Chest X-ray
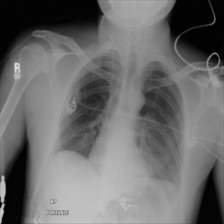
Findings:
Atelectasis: negative
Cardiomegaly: negative
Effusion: negative
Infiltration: negative
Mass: negative
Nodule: negative
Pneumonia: negative
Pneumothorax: negative
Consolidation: negative
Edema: negative
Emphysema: negative
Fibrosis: negative
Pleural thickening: negative
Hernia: negative